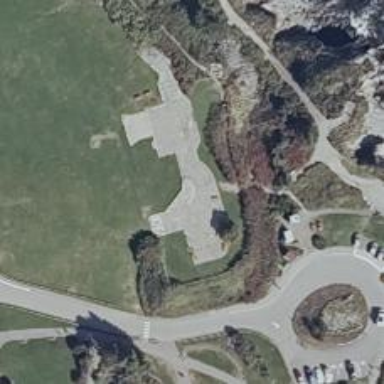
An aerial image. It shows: Historic fort.